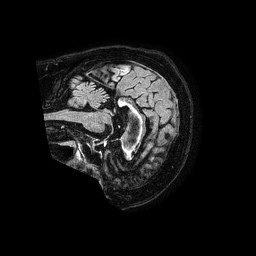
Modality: FLAIR
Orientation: sagittal
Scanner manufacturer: philips
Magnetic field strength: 1.5 T
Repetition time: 4.8 s
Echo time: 0.3 s